Question:
so i'm testing this so i can use it on my bigger project.
I have A tabbarcontroller named TabBar
this TabBar has 2 tabs every tab has a navigationcontroller. A viewController with a button (OkButtonViewController) when you click this button you go to the viewcontroller with the label (LabelViewController). The OkButton View Controller is always in portrait and the labelViewController can switch orientation. this works only in one situation it goes wrong. when you are in the LabelViewController, orientated in landscape, and you switch tabs the OkButtonViewController is also in landscape, and stays in landscape. How can i force the viewcontroll to go back to portrait?
here is my code.
I probably need to add something in the TabBar or in the RotatingTabBarAppDelegate. I just don't know what.
TabBar.m
'''
#import "TabBar.h"
@implementation TabBar
- (BOOL)shouldAutorotateToInterfaceOrientation:(UIInterfaceOrientation)interfaceOrientation
{
return [self.selectedViewController shouldAutorotateToInterfaceOrientation:interfaceOrientation];
}
@end
'''
RotatingTabBarAppDelegate.h
'''
#import <Foundation/Foundation.h>
#import "TabBar.h"
@class RotatingTabBarAppViewController;
@interface RotatingTabBarAppDelegate : NSObject<UIApplicationDelegate>
{
IBOutlet UIWindow *window;
}
@property (nonatomic, strong) UIWindow *window;
@end
'''
RotatingTabBarAppDelegate.m
'''
@implementation RotatingTabBarAppDelegate
@synthesize window;
-(void) applicationDidFinishLaunching:(UIApplication *)application
{
UIViewController *tab1 = [[UIViewController alloc] init];
tab1.tabBarItem =[[UITabBarItem alloc] initWithTabBarSystemItem:UITabBarSystemItemTopRated tag:0];
UIViewController *tab2 = [[UIViewController alloc] init];
tab2.tabBarItem = [[UITabBarItem alloc] initWithTabBarSystemItem:UITabBarSystemItemSearch tag:1];
TabBar *tbc = [[TabBar alloc] init];
[tbc setViewControllers:[NSArray arrayWithObjects:tab1, tab2, nil]];
[window addSubview:tbc.view];
[window makeKeyAndVisible];
}
@end
'''
OkButtonViewController.h
'''
#import <UIKit/UIKit.h>
@interface OkButtonViewContoller : UIViewController
- (IBAction)ok;
@end
'''
OkButtonViewController.m
'''
#import "OkButtonViewController.h"
#import "LabelViewController.h"
#define kDetailSegue @"Detail"
@implementation OkButtonViewContoller
- (BOOL)shouldAutorotateToInterfaceOrientation:(UIInterfaceOrientation)interfaceOrientation
{
return (interfaceOrientation == UIInterfaceOrientationPortrait);
}
- (IBAction)ok
{
[self performSegueWithIdentifier:kDetailSegue sender:@"test"];
}
- (void)prepareForSegue:(UIStoryboardSegue *)segue sender:(id)sender {
if ([segue.identifier isEqualToString:kDetailSegue]) {
((LabelViewController *)segue.destinationViewController).testTekst = sender;
}
}
@end
'''
LabelViewController.h
'''
#import <UIKit/UIKit.h>
@interface LabelViewController : UIViewController
@property (nonatomic, strong) NSString *testTekst;
@property (nonatomic, strong) IBOutlet UILabel *testLabel;
@end
'''
LabelViewController.h
'''
#import "LabelViewController.h"
@implementation LabelViewController
@synthesize testTekst;
@synthesize testLabel;
- (BOOL)shouldAutorotateToInterfaceOrientation:(UIInterfaceOrientation)interfaceOrientation
{
return YES;
}
-(void)viewWillAppear:(BOOL)animated
{
[super viewWillAppear:animated];
self.testLabel.text = testTekst;
}
@end
'''
sorry for the bad english.
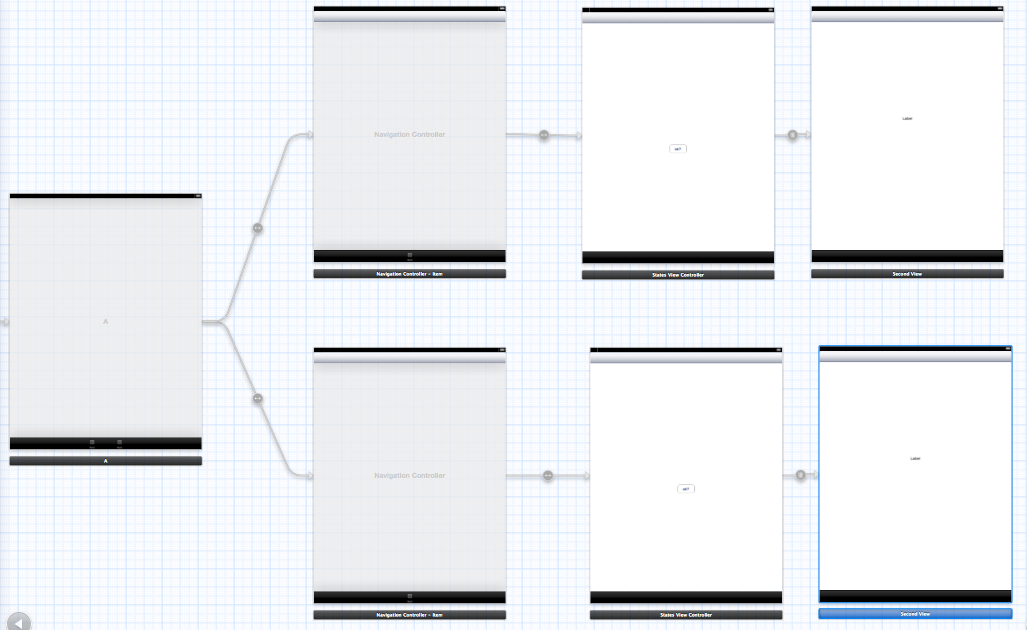
Answer: You cannot force a view to rotate, probably Apple would reject your app, you need to find another way to design this.